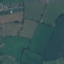
Land use / land cover: Pasture